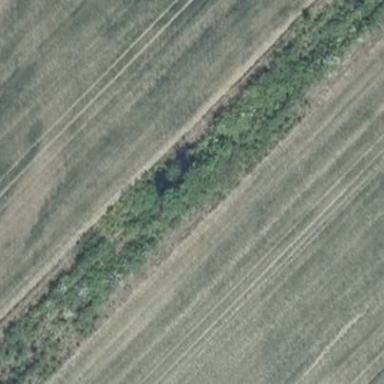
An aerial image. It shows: Fence surrounding scrub area.